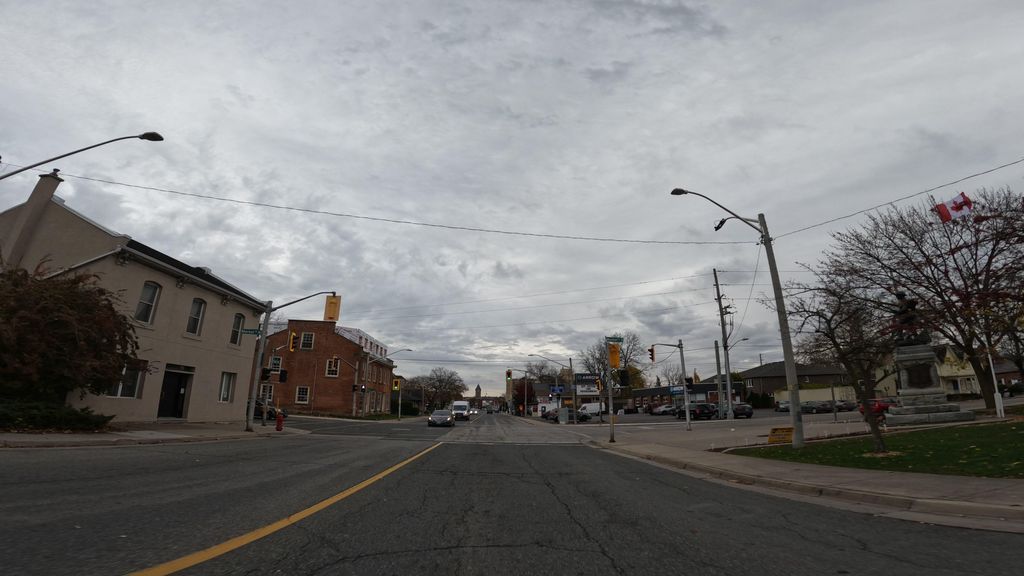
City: hamilton